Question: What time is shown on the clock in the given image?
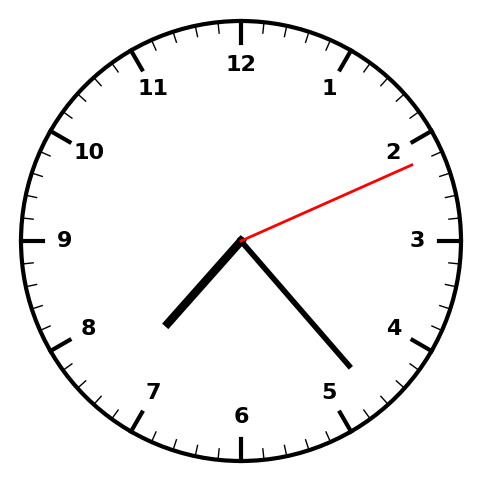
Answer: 07:23:11